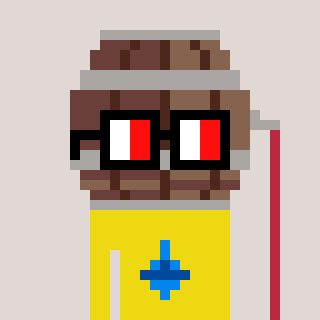
a pixel art character with square glasses with black frames and red eyes, a wine barrel-shaped head and a yellow-colored body on a warm background